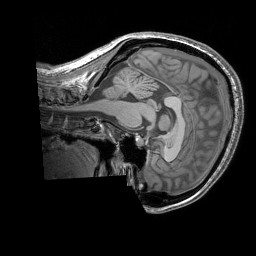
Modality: T1w
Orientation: sagittal